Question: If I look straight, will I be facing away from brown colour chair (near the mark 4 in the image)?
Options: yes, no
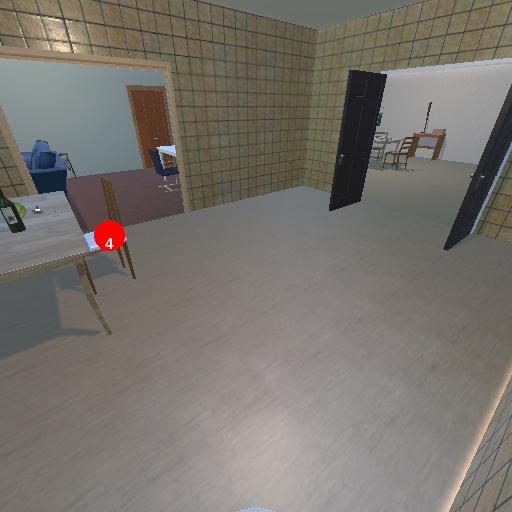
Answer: yes